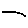
Label: line